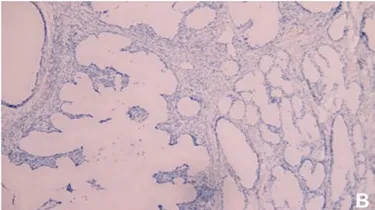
PR (negative).
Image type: pathology (immunostaining)